Aerial crown-view tile of a tropical tree (Barro Colorado Island, Panama), acquired 20240813:
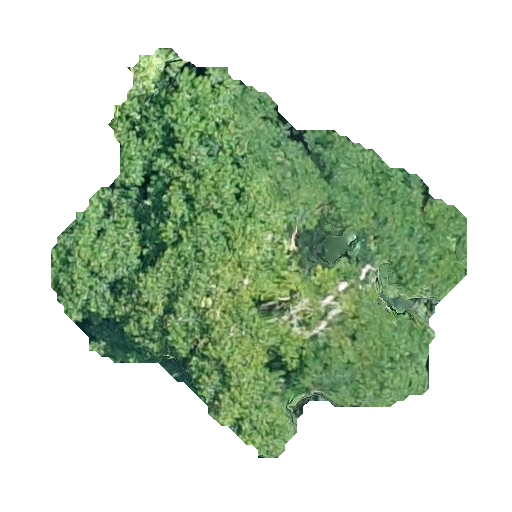
Species: Trattinnickia aspera
GBIF accepted scientific name: Trattinnickia aspera
Crown area: 155.618 m²